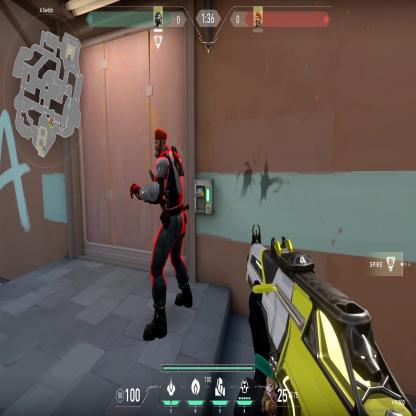
Label: enemy